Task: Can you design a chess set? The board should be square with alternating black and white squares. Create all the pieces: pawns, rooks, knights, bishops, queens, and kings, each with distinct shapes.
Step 3363:
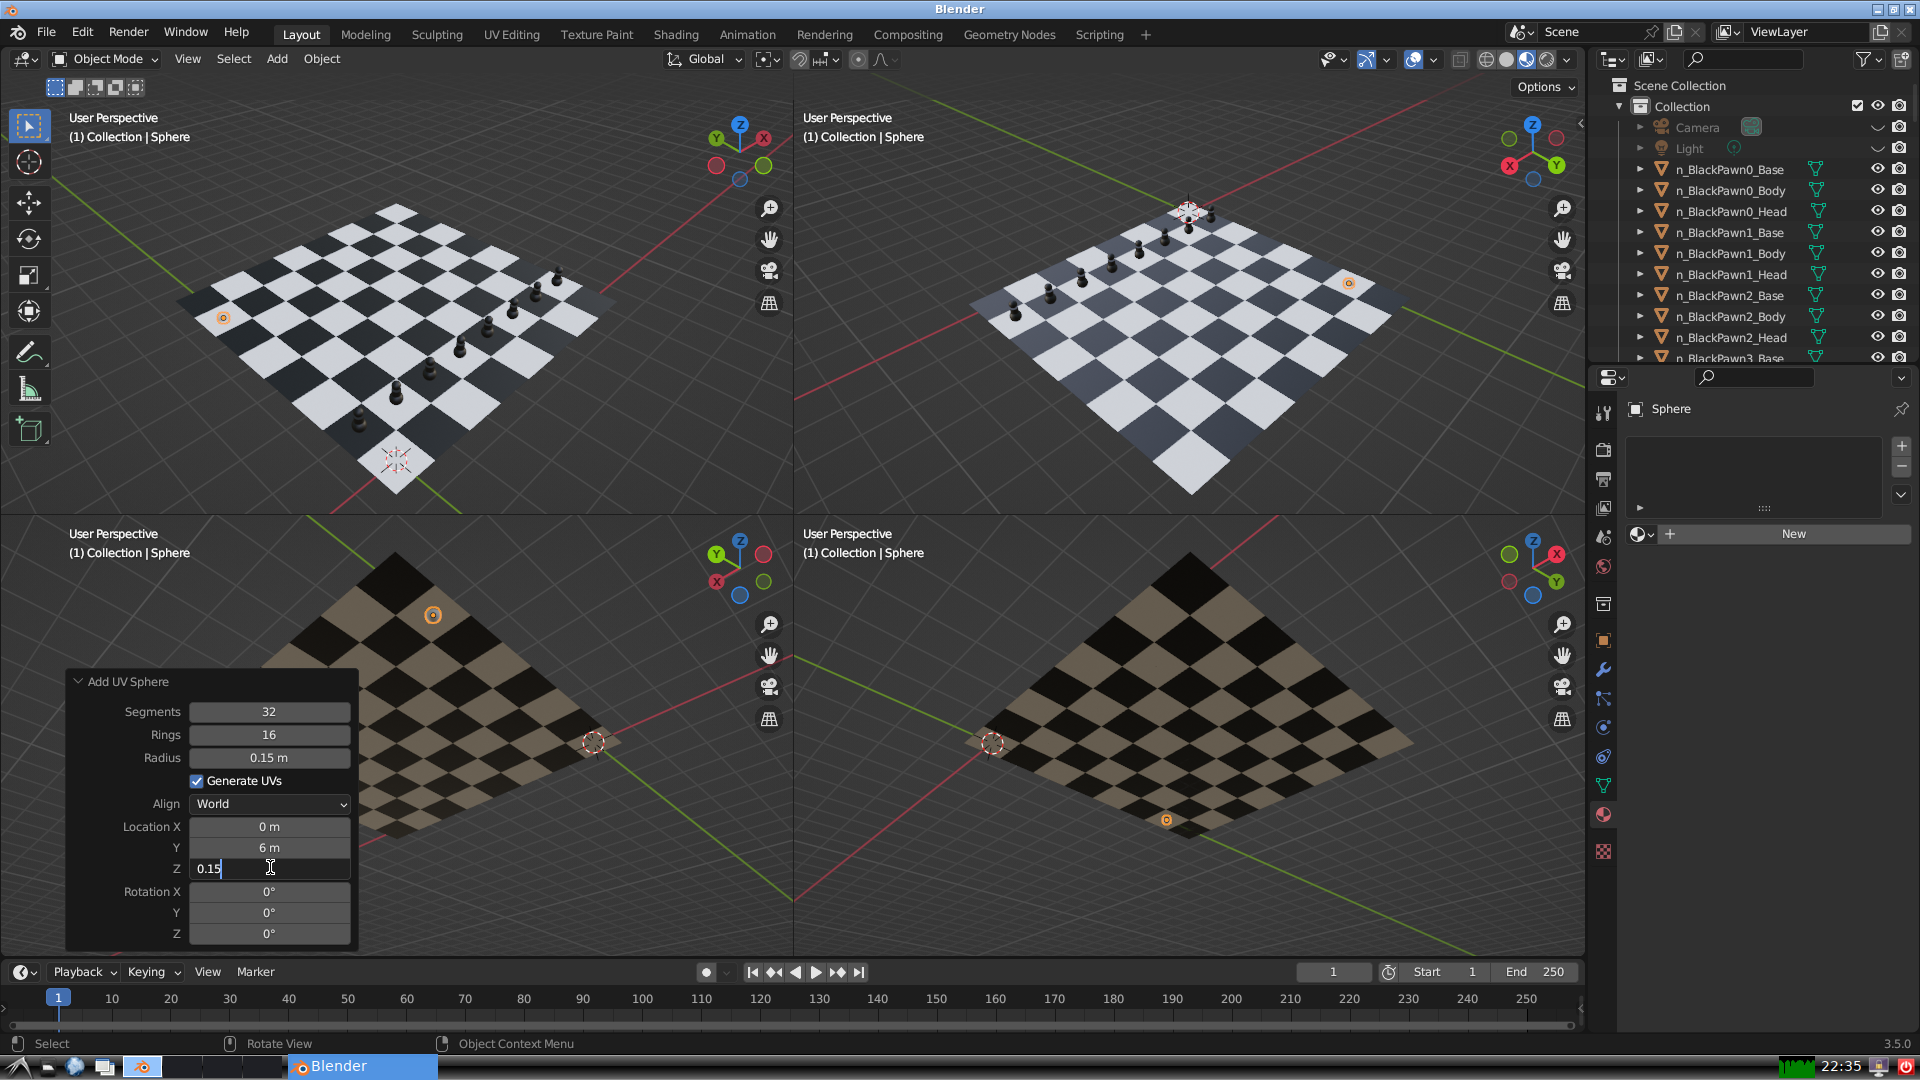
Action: {"key_press": ['Return']}